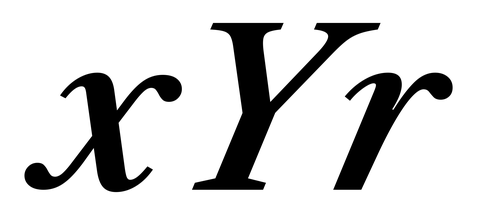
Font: LibreCaslonText-Italic_SemiBold_Italic